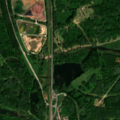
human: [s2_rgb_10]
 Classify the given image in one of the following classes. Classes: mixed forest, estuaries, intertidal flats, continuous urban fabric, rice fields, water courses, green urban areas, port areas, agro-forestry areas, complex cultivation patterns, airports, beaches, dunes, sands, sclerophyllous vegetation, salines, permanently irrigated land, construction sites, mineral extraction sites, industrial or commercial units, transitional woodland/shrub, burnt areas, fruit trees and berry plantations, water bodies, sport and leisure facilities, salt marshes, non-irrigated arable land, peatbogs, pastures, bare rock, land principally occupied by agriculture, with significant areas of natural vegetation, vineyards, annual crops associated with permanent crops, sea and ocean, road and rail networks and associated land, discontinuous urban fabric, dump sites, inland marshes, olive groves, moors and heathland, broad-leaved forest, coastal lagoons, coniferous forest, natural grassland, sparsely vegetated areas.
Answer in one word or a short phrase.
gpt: land principally occupied by agriculture, with significant areas of natural vegetation, broad-leaved forest